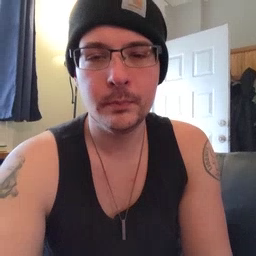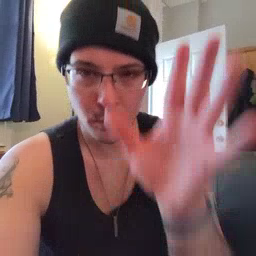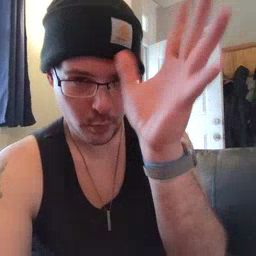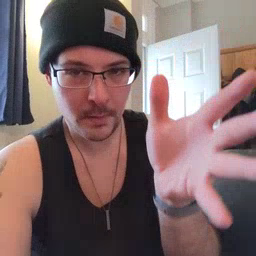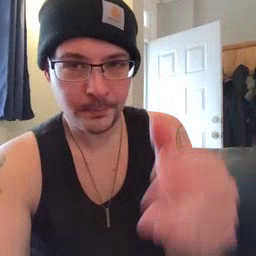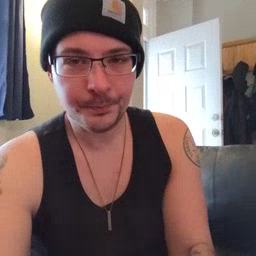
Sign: grandpa